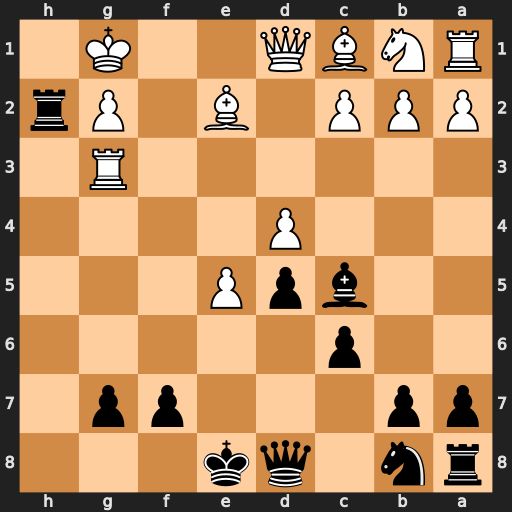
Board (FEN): rn1qk3/pp3pp1/2p5/2bpP3/3P4/6R1/PPP1B1Pr/RNBQ2K1
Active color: b
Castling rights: q
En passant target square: -
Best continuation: Qh4 Rh3 Rxh3 gxh3 Bxd4+